Interaction volume radius: 5 \u00c5
Interaction volume height: 20 \u00c5
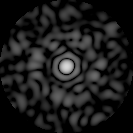
Disorder parameter: 0.8687